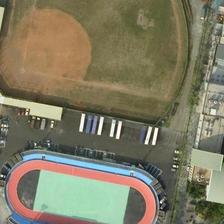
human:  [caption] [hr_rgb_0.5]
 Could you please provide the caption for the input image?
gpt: a baseball field is next to a playground in a black .

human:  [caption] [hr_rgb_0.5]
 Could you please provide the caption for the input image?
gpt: a baseball field is near to a playground .

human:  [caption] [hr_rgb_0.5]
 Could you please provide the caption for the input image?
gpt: the new soccer field is located next to the baseball field and is not yet ready for use .

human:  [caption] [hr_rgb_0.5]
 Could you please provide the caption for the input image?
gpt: a baseball field and a playground are next to a road .

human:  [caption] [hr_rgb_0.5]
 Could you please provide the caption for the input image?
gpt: a baseball field and a playground are next to a road .